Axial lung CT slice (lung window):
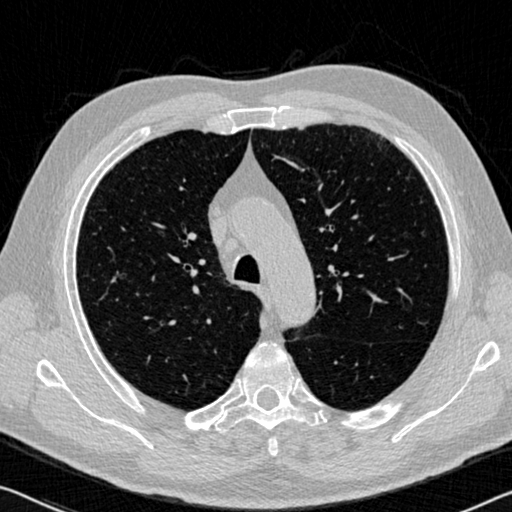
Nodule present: no